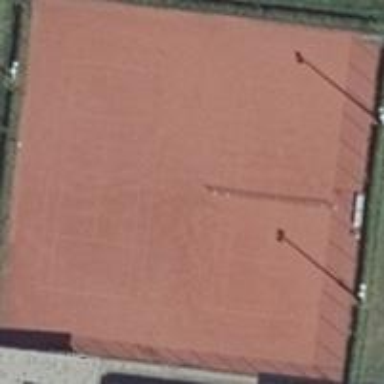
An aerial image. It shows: Tennis court on the leisure land pitch.